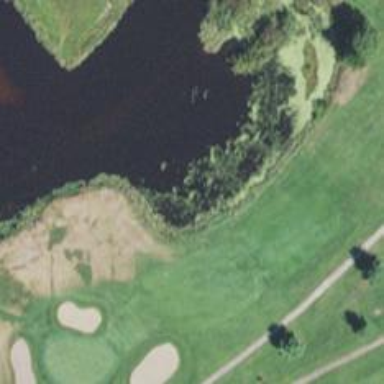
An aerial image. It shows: Area of rough grass used for golf.